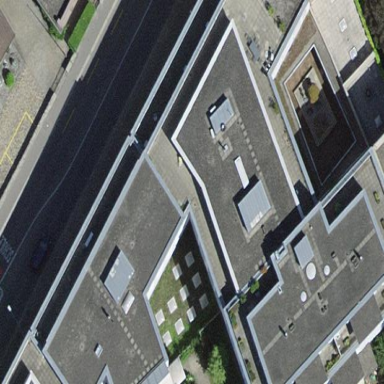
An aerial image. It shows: Commercial building.